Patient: sex M, age 42
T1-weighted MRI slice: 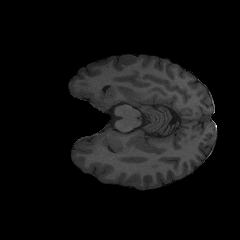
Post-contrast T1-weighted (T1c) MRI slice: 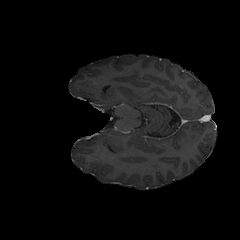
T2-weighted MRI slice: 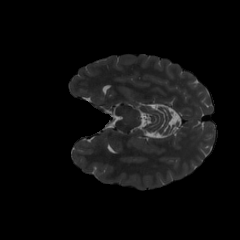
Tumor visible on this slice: no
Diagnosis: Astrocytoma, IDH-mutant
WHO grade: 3